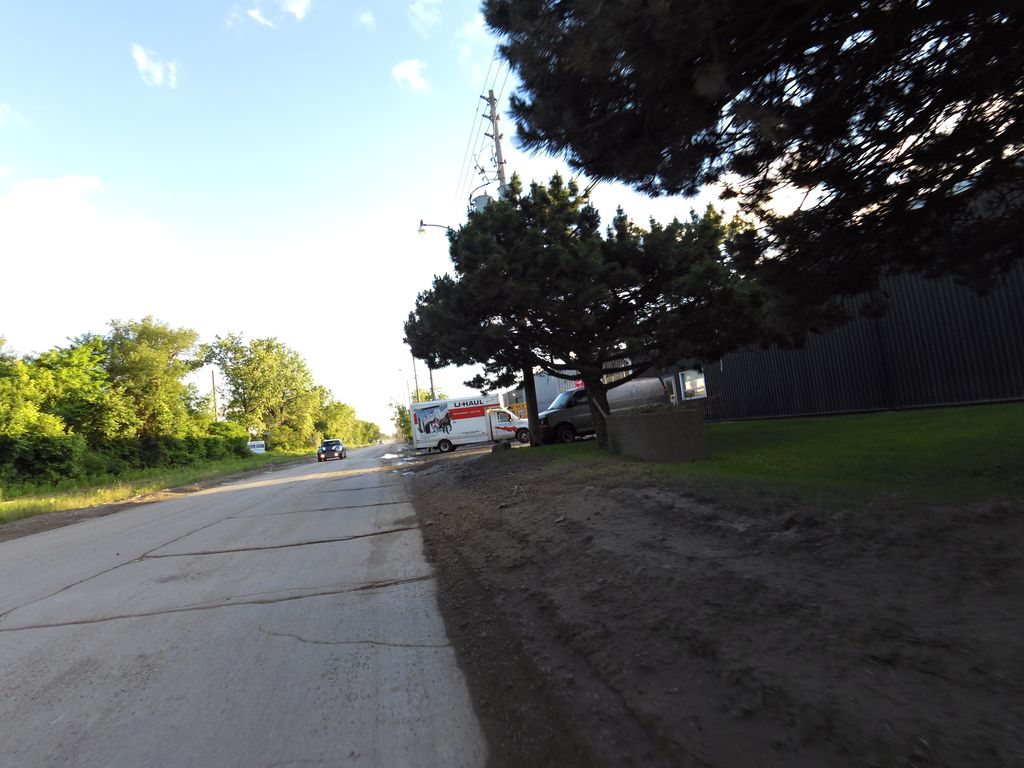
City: toronto